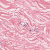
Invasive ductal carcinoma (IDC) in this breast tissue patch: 0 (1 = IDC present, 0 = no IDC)